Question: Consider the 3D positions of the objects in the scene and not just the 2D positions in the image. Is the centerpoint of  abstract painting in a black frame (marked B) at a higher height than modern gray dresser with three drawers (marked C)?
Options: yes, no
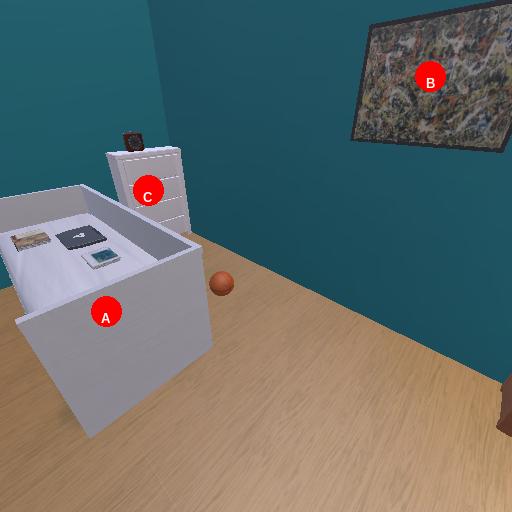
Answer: yes